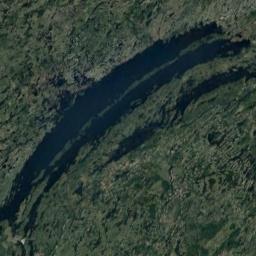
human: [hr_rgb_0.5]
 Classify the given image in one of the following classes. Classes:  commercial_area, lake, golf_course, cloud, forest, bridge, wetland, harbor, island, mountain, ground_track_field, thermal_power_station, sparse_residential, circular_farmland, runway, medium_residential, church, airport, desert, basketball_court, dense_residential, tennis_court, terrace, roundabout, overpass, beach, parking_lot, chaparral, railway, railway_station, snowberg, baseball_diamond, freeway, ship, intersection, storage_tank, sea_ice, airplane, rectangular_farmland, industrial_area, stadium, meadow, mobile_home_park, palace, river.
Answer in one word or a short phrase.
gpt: lake